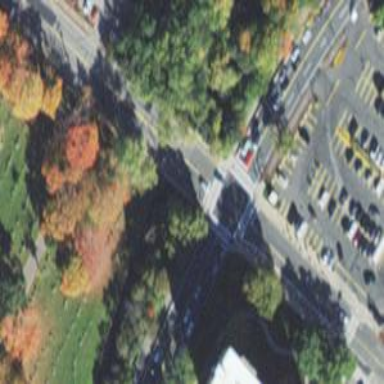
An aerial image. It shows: Crossing on asphalt path.